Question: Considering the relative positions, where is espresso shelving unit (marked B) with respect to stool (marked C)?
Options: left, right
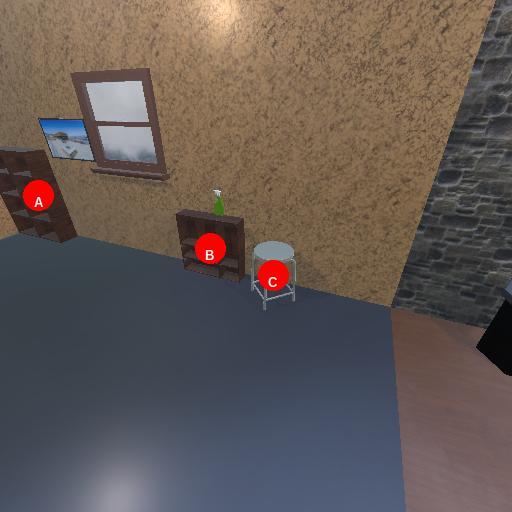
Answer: left